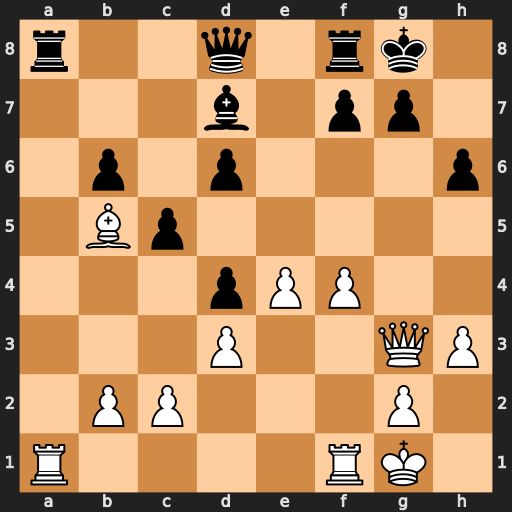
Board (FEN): r2q1rk1/3b1pp1/1p1p3p/1Bp5/3pPP2/3P2QP/1PP3P1/R4RK1
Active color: w
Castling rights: -
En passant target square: -
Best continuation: Rxa8 Qxa8 Bxd7